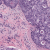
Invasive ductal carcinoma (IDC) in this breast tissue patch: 0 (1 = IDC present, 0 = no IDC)